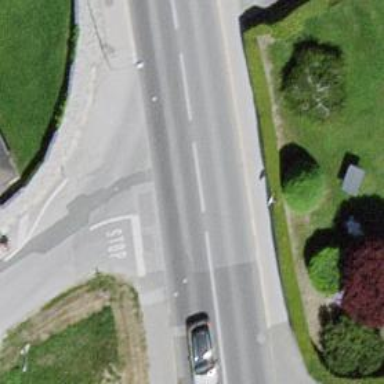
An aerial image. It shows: Sidewalk.